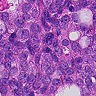
Metastatic tissue present: yes